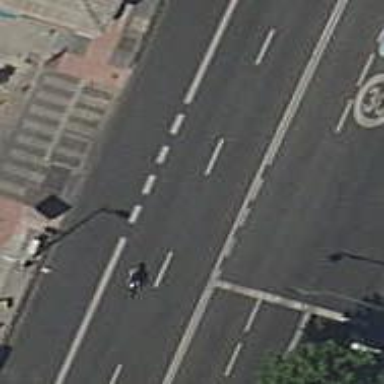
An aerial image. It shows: Road with traffic signals.